Field crop: maize
Growth stage: 2
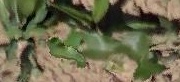
Species: maize